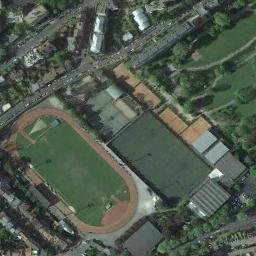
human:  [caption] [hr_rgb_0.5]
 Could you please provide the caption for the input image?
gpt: The colors on both sides of the track are not symmetrical .

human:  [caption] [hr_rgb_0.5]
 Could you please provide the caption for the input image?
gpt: The ground track field is on a block and a lawn is next to the ground track field .

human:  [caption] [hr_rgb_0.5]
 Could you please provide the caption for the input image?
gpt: Many buildings are near the ground track field .

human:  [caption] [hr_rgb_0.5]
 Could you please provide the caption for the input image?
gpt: The track and field is built in the middle of the residential area, Next to the lawn and vegetation .

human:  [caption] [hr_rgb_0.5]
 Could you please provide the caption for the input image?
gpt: There are some buildings and a road near the ground track field .